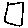
Label: square